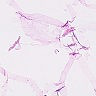
Metastatic tissue present: no